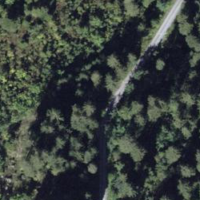
EUNIS habitat code: 43
Species observed at this site:
Epipactis atrorubens